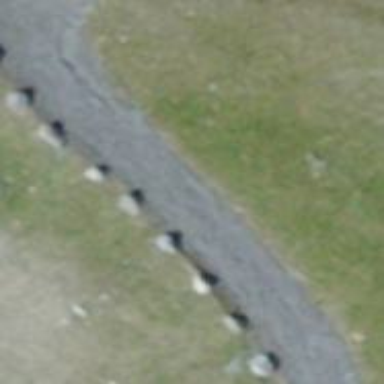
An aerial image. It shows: Track with fine gravel surface of grade2.